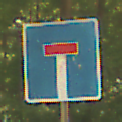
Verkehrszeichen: Sackgasse
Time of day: Midday
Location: Outdoor (Nature)
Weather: PartlyCloudy
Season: NotSpecified
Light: Natural